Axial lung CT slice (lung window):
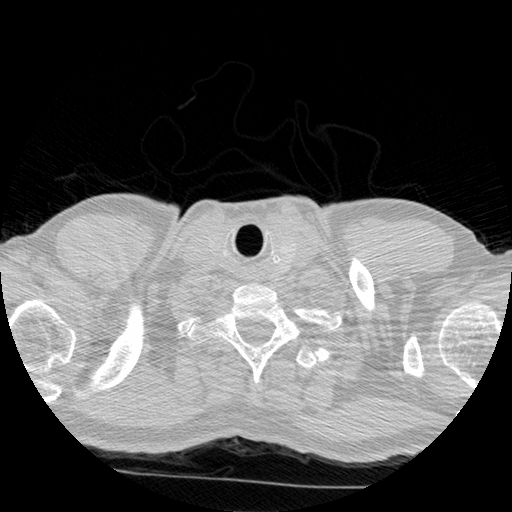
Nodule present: no